Field crop: maize
Growth stage: 2
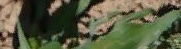
Species: maize